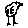
Label: bird